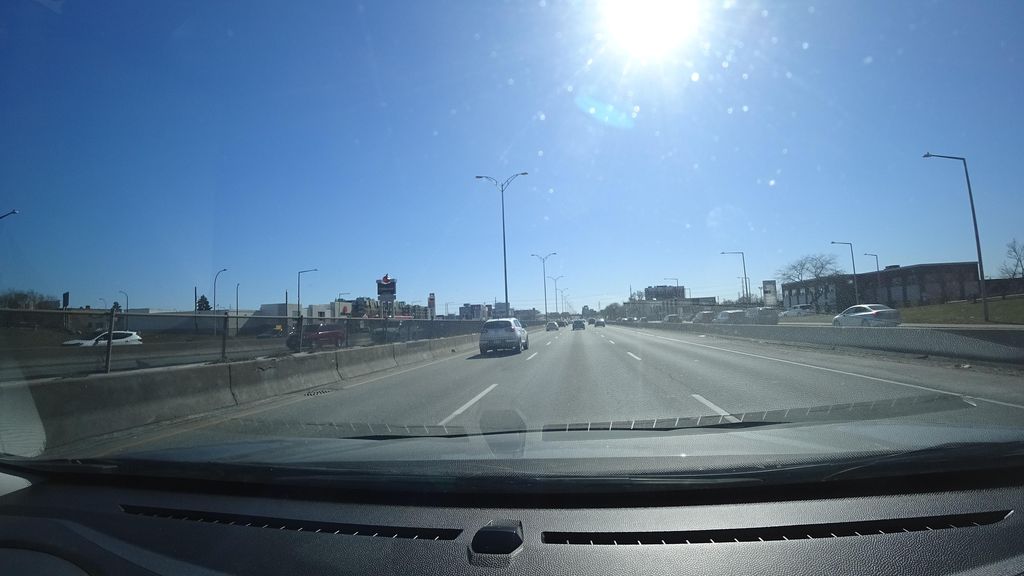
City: montreal